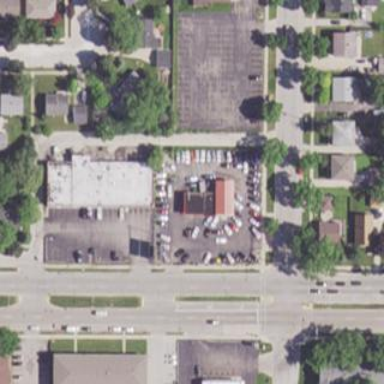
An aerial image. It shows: Car shop.